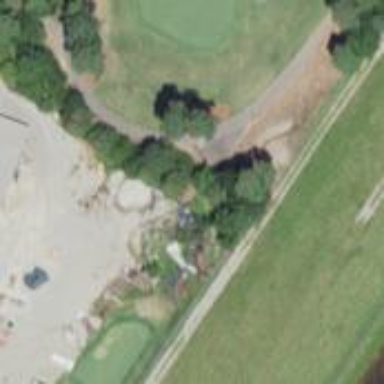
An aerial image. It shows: Path used for both walking and golf.